Interaction volume radius: 10 \u00c5
Interaction volume height: 25 \u00c5
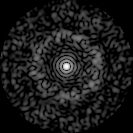
Disorder parameter: 0.8193